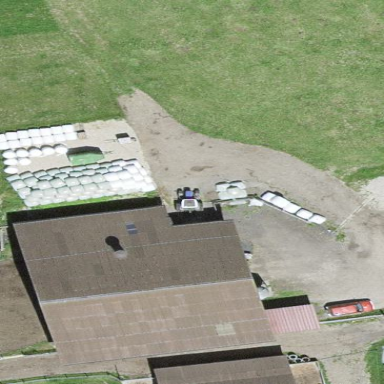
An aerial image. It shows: Barn.